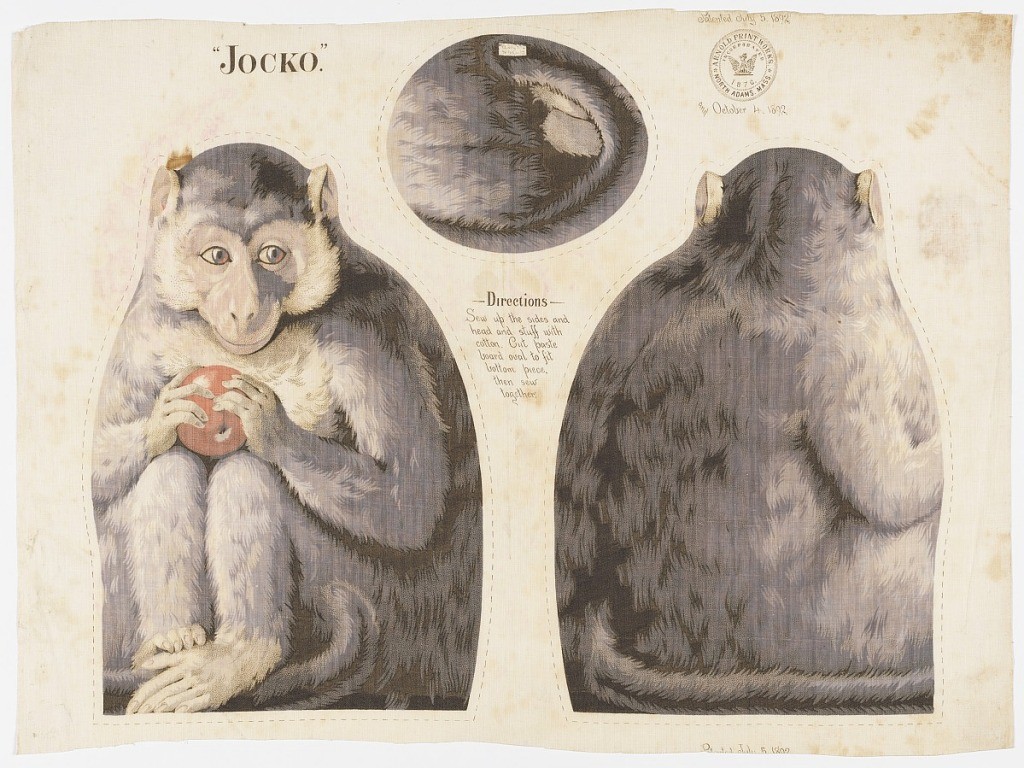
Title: Jocko
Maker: Arnold Print Works, North Adams, MA, USA
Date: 1892
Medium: cotton Technique: printed by engraved roller on plain weave
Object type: Textile
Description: Printed panel, entitled "Jocko" with front, back and bottom views of a monkey holding a piece of fruit, meant to be cut and sewn into a stuffed toy. Sewing instructions are printed in the center. "Arnold Print Works, North Adams, MA" is printed in the upper right corner.